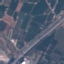
Land use / land cover class: Highway